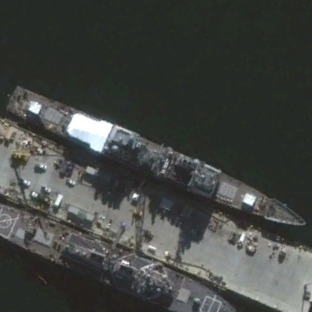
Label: cruiser